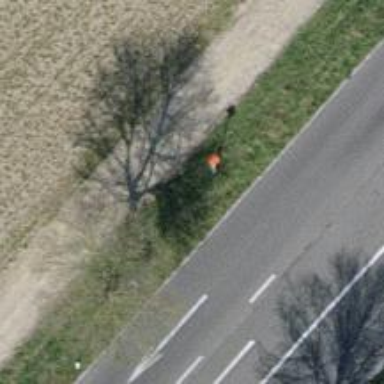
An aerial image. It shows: Pole with roofed pipeline marker.